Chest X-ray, PA view. Patient: 69 years old, sex M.
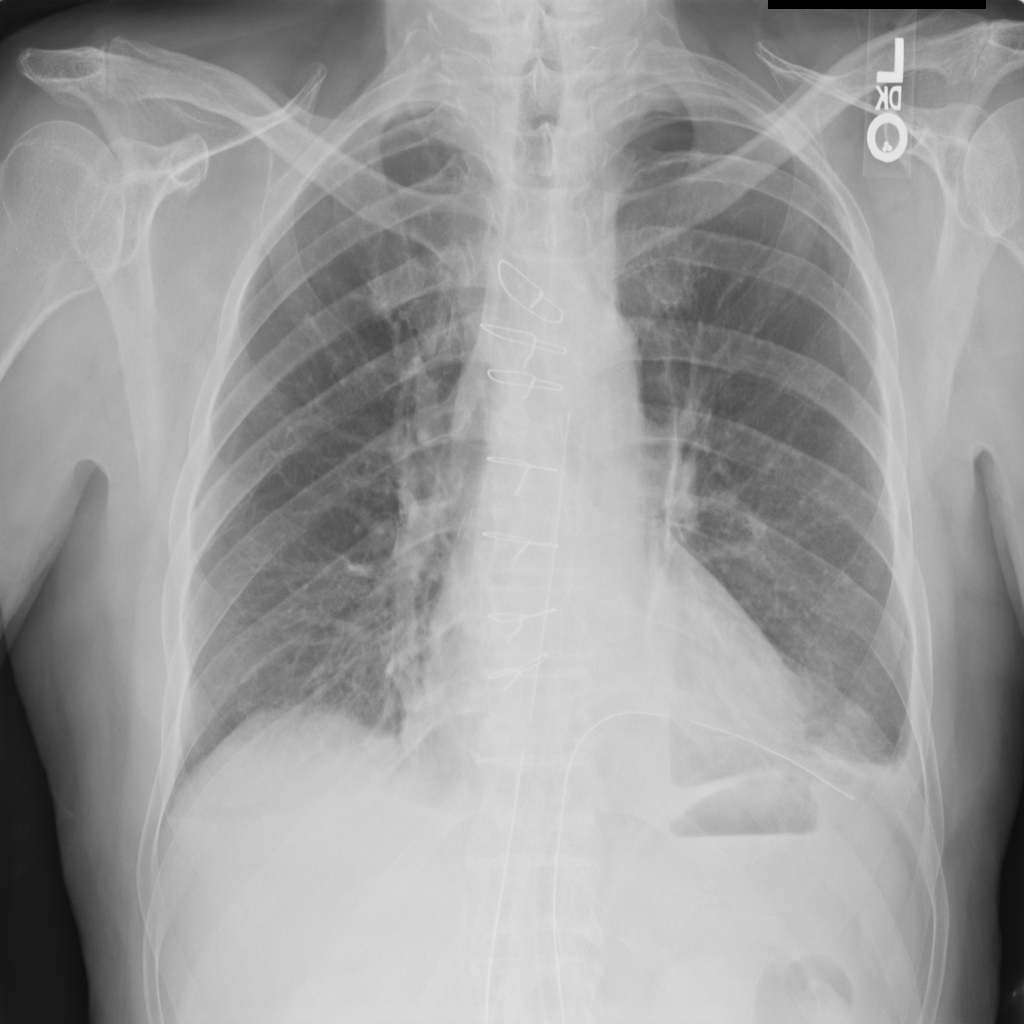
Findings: Effusion, Pneumothorax